Field crop: tomato
Growth stage: 1
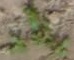
Species: portulaca